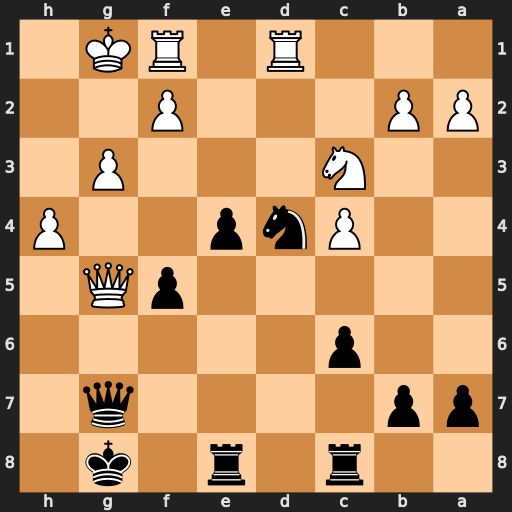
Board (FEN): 2r1r1k1/pp4q1/2p5/5pQ1/2Pnp2P/2N3P1/PP3P2/3R1RK1
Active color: b
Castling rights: -
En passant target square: -
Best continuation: Nf3+ Kg2 Nxg5